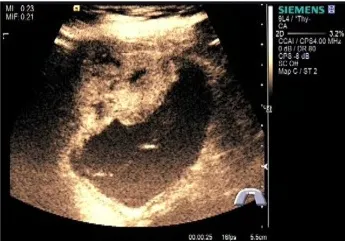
Preoperative contrast-enhanced ultrasonography of the patient. (C, D) Contrast-enhanced ultrasonography of the tumor.
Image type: radiology (ultrasound)